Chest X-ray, PA view. Patient: 54 years old, sex M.
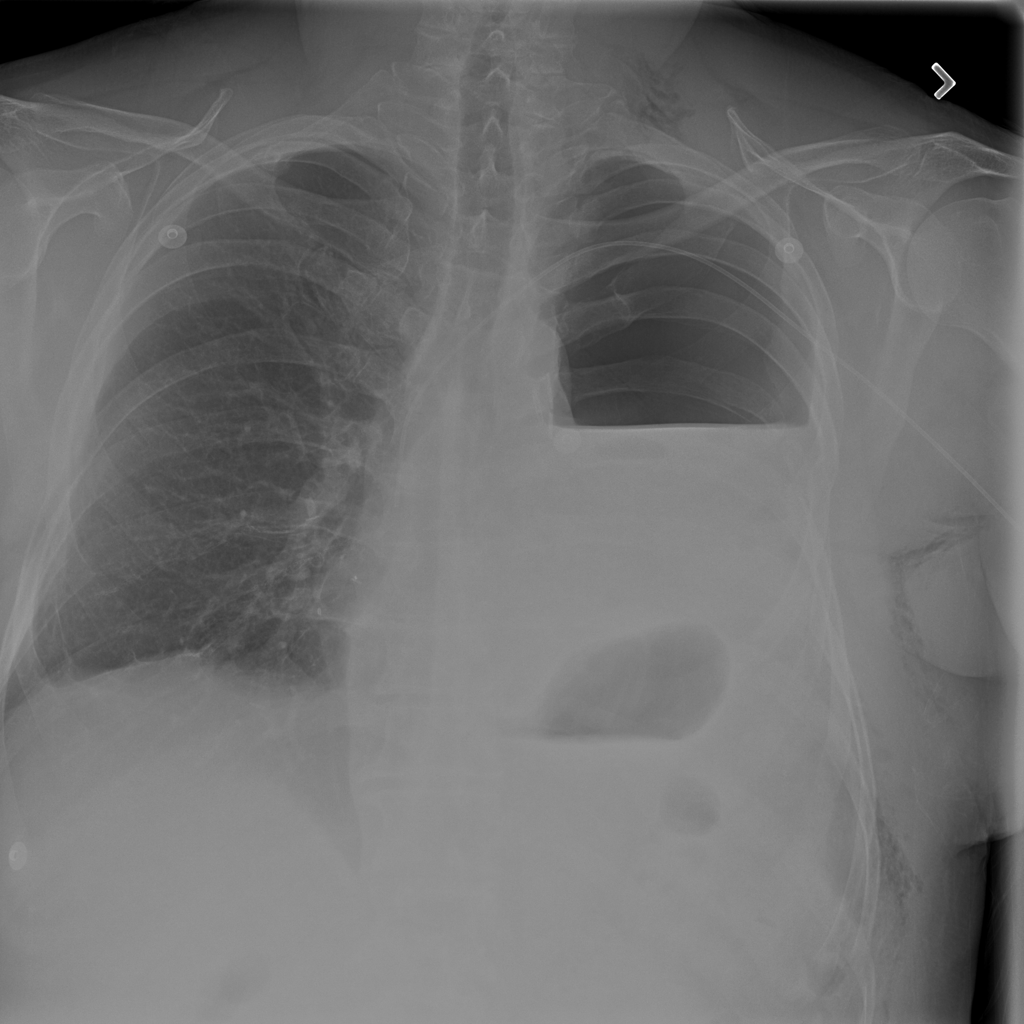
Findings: No Finding